Question: In Java I want to load a file [whatever format it is] in its own format using 'JFileChooser'. Means I don't want to read and display the contents inside my 'JFrame'. Instead I want them to open/load like an image open in a Windows Photo Viewer/Irfan Viewer and a PDF open in Adobe Reader By clicking a Button.
I had searched a lot. But all tutorial I read tells how to print a line "opening this file/You are selected this file" by clicking a 'JButton'. Nobody is actually opening/loading a file on a button click. May be I am not getting correctly what they said because I am new to Java. I hope my problem is clear and please help...
Here is the code that I got from a tutorial page:
'''
public class JFileChooserTest {
public static void main(String[] args) {
JFrame.setDefaultLookAndFeelDecorated(true);
JDialog.setDefaultLookAndFeelDecorated(true);
JFrame frame = new JFrame("JComboBox Test");
frame.setLayout(new FlowLayout());
frame.setDefaultCloseOperation(JFrame.EXIT_ON_CLOSE);
JButton button = new JButton("Select File");
button.addActionListener(new ActionListener() {
public void actionPerformed(ActionEvent ae) {
JFileChooser fileChooser = new JFileChooser();
int returnValue = fileChooser.showOpenDialog(null);
if (returnValue == JFileChooser.APPROVE_OPTION) {
File selectedFile = fileChooser.getSelectedFile();
System.out.println(selectedFile.getName());
}
}
});
frame.add(button);
frame.pack();
frame.setVisible(true);
}
}
'''
Here is what I want to do with Java. here is an example with windows:
A Browse Button Click opens this window

And when I select the XLS file and click OPEN button, an XLS file will open. I want to do the exact same with Java. Hope it is more clear now.
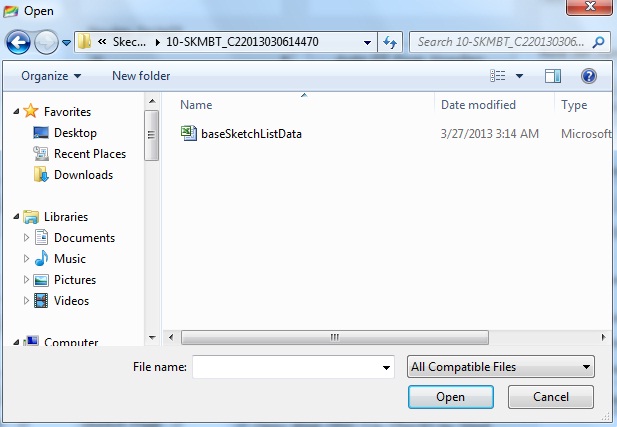
Answer: You may try using <URL>:
'''
Desktop.getDesktop().open(selectedFile);
'''
You need to update here:
'''
button.addActionListener(new ActionListener() {
public void actionPerformed(ActionEvent ae) {
JFileChooser fileChooser = new JFileChooser();
int returnValue = fileChooser.showOpenDialog(null);
if (returnValue == JFileChooser.APPROVE_OPTION) {
File selectedFile = fileChooser.getSelectedFile();
java.awt.Desktop.getDesktop().open(selectedFile);//<-- here
}
}
});
'''
Sample code from <URL>: